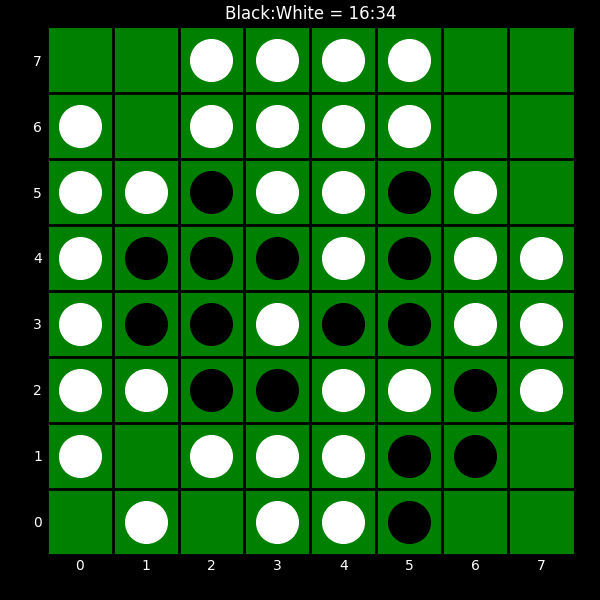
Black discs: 16
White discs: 34